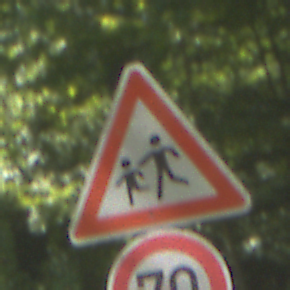
Verkehrszeichen: KinderRechts
Zusatzzeichen unten: Geschwindigkeit70
Umgebung: Outdoor, RoadRail
Tageszeit: Midday
Wetter: Clear
Licht: Natural
Jahreszeit: NotSpecified
Kontrast: HighContrast